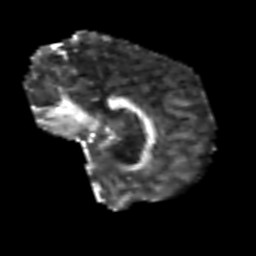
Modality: FA
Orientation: sagittal
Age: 80
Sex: male
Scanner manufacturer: siemens
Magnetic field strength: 3 T
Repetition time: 6.1 s
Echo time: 0.101 s